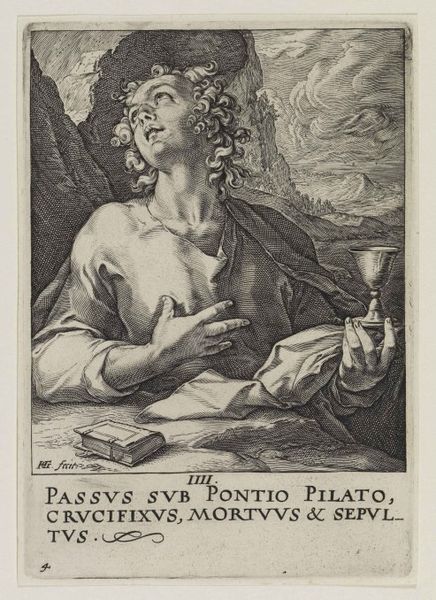
Titel: Christus, die 12 Apostel mit Paulus
Künstler: Hendrick Goltzius
Standort: Karlsruhe
Institution: Staatliche Kunsthalle Karlsruhe
Schlagwörter: himmel, hands, men, religious, white, arm, black, dress, hair, nose, painting, robe, table, woman, looking, picture, print, wine, grafik, hand, angel, classic, cloud, clouds, man, rock, rocks, sky, background, head, hill, landscape, mountain, mountains, water, death, drawing, black and white, look, brow, chin, mouth, etching, sketch, curls, desk, glass, writing, curl, storm, wind, crucifixion, breast, letters, scene, letter, person, mann, clothes, neck, jesus, prayer, italian, art, pencil, draw, read, porträt, eye, cloth, fingers, god, book, cup, christian, bible, page, shirt, passion, latin, text, words, buch, buchseite, crucifiction, looking up, chalice, holding, goblet, kupferstich, think, latein, crucified, curly hair, brows, curly, etch, table cloth, pilate, language, worship, up, 1500, kelch, bok, druckgrafik, grasp, pontio, pilato, passus sub pontio pilato, nuchseite, iiii, pontius pilate, pontius, passus, passvs, svb, fuck that shit, hand holding cup, crvcifixvs, pontio pilato, hair curls, \cloud, lookup, goblet', sub, chalise, culrs, crucifixus, pontios pilate